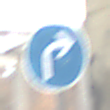
Verkehrszeichen: VorgeschriebeneFahrtrichtungRechts
Umgebung: Roofed, Suburban
Tageszeit: MorningAfternoon
Wetter: PartlyCloudy
Licht: Natural
Jahreszeit: Winter
Kontrast: LowContrast